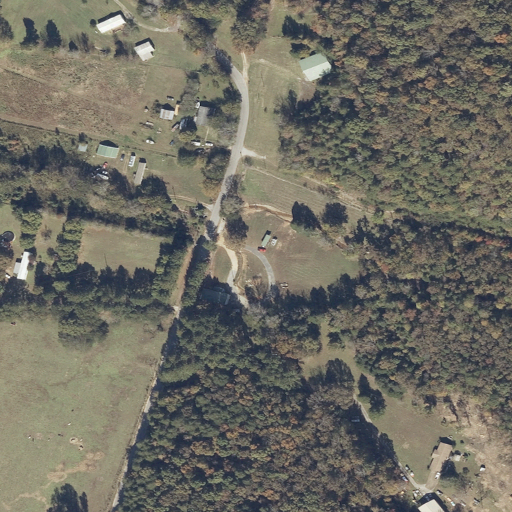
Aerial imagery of valley in Alabama named Landrum Hollow containing pasture, deciduous forest, open development, mixed forest, shrub, low intensity development, evergreen forest, and medium intensity development